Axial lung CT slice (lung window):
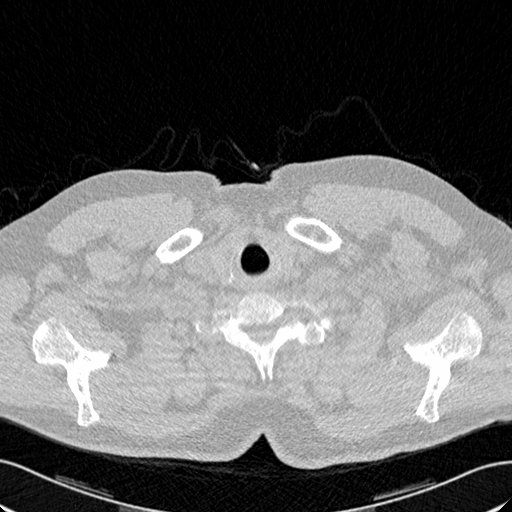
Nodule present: no